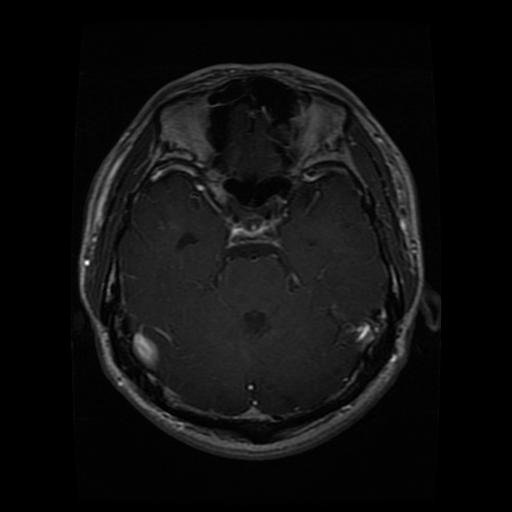
Label: glioma